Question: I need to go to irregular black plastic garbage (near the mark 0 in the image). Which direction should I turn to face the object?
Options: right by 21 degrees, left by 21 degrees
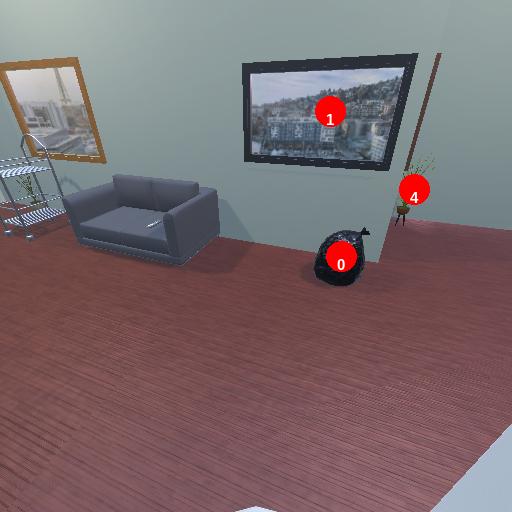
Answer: right by 21 degrees